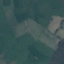
Land use / land cover class: Pasture